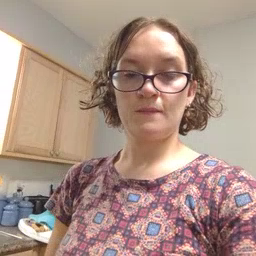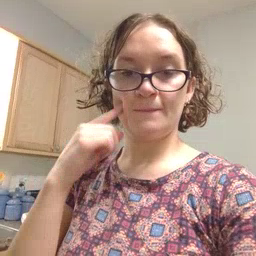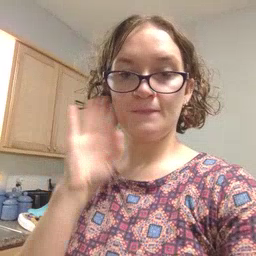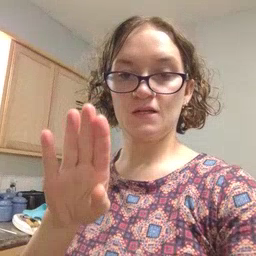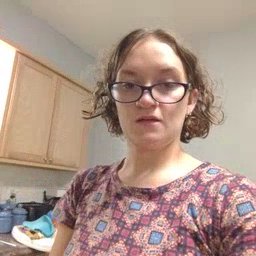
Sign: bee